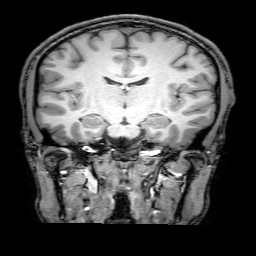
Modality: T1w
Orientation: sagittal
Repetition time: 0.00828 s
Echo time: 0.00388 s